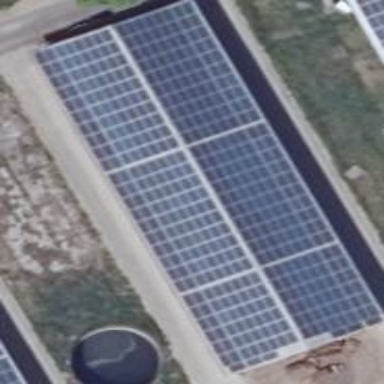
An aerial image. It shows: Small solar photovoltaic panel generator inside building.